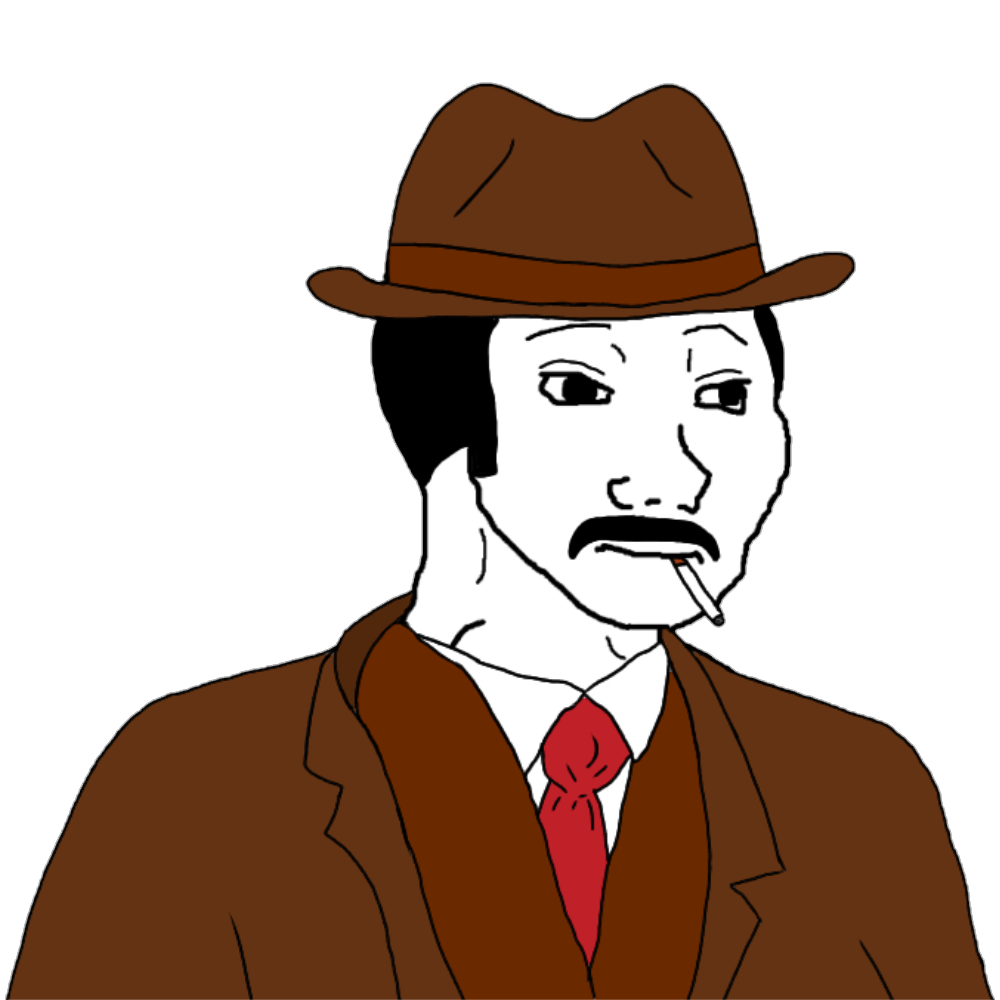
Label: 5_Doomer